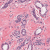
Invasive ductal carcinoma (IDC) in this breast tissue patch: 0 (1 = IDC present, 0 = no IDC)